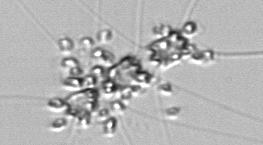
Label: Chaetoceros_didymus_TAG_external_flagellate